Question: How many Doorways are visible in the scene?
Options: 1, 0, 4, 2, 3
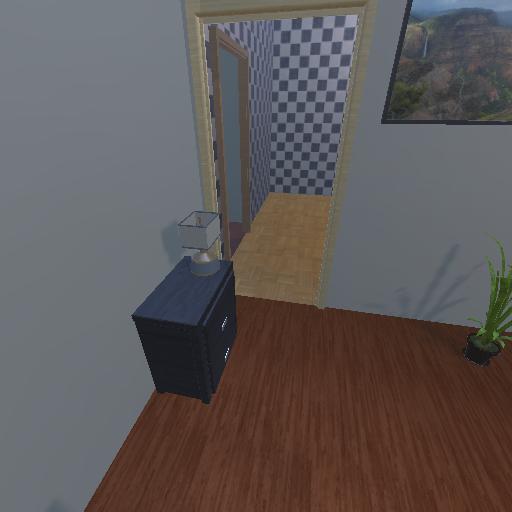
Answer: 1